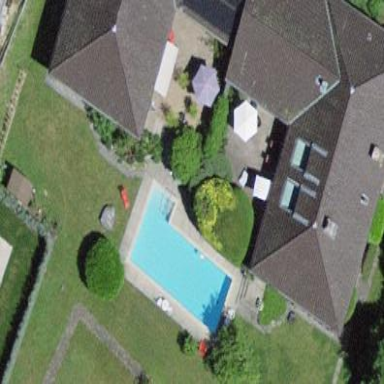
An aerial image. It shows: Swimming pool located in leisure land.